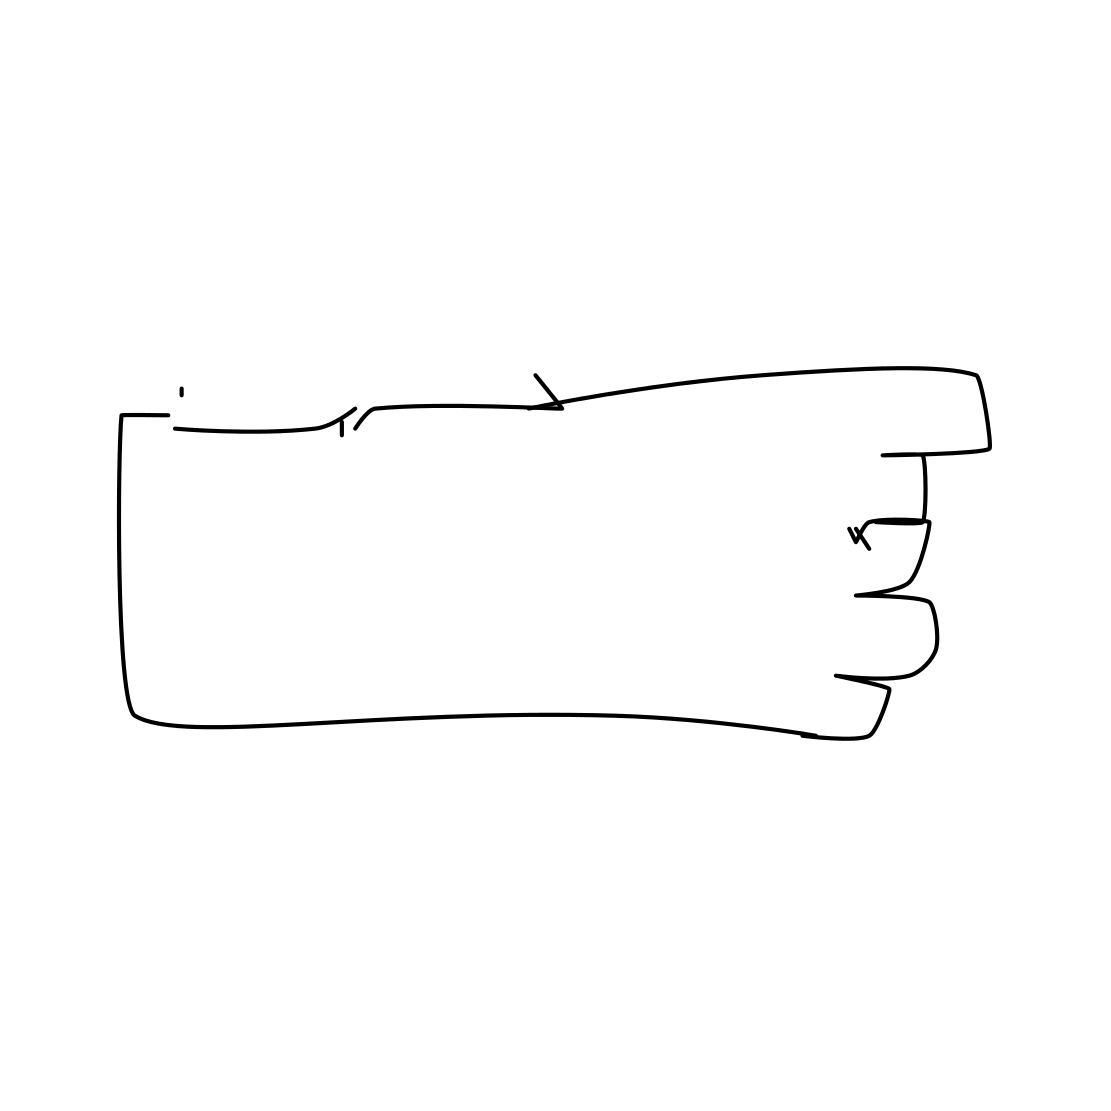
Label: foot